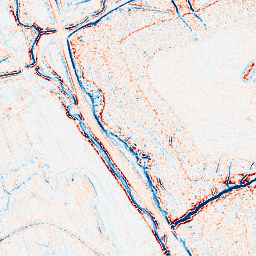
Category: edge_preserving
Decomposition family: anisotropic_diffusion
Decomposition parameters: iterations: 5
kappa: 30
gamma: 0.2
Upsampling method: quadratic
Upsampling parameters: scale: 2
Upsampling scale: 2